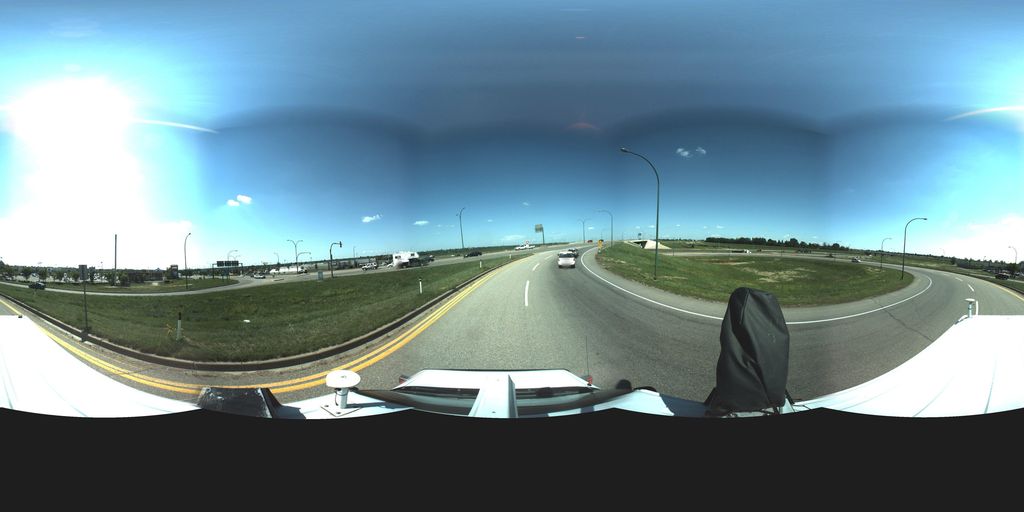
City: saskatoon